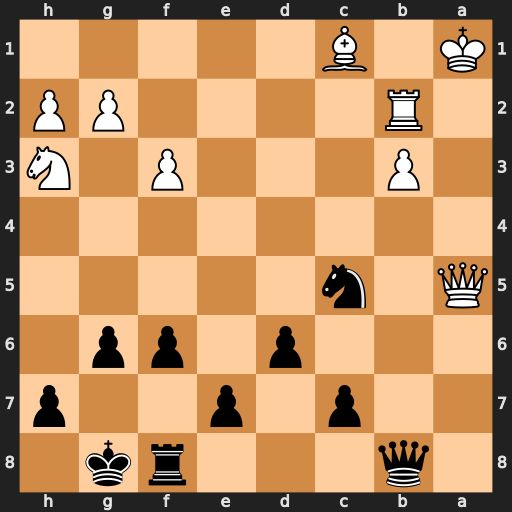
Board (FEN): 1q3rk1/2p1p2p/3p1pp1/Q1n5/8/1P3P1N/1R4PP/K1B5
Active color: b
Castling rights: -
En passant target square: -
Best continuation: Nxb3+ Rxb3 Qxb3